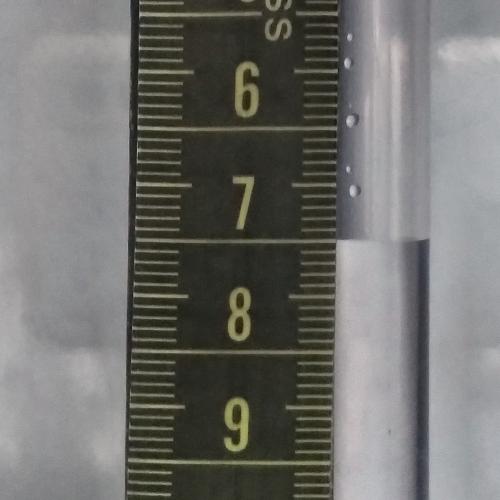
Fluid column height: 7.5 cm